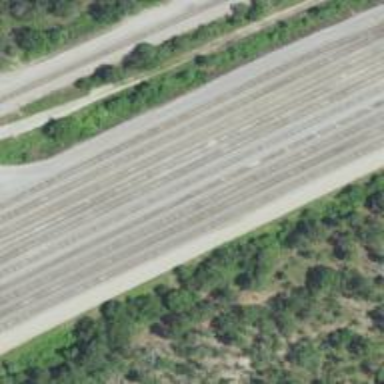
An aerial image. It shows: Abandoned railway yard is depicted.